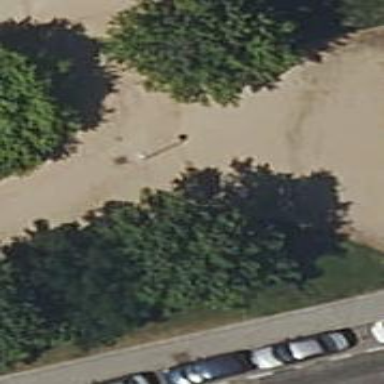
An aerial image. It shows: Footway covered with sand.